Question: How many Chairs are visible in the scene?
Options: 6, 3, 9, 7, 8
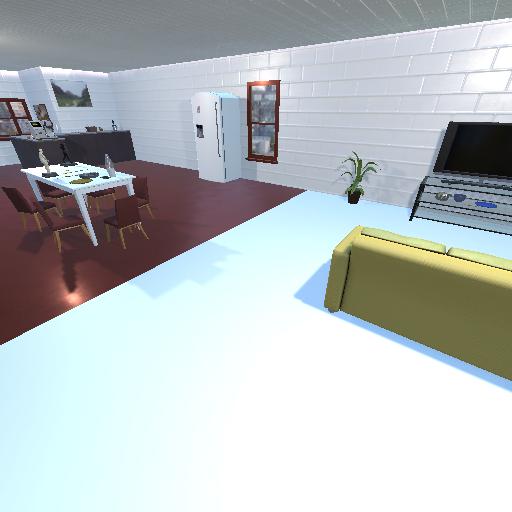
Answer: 6